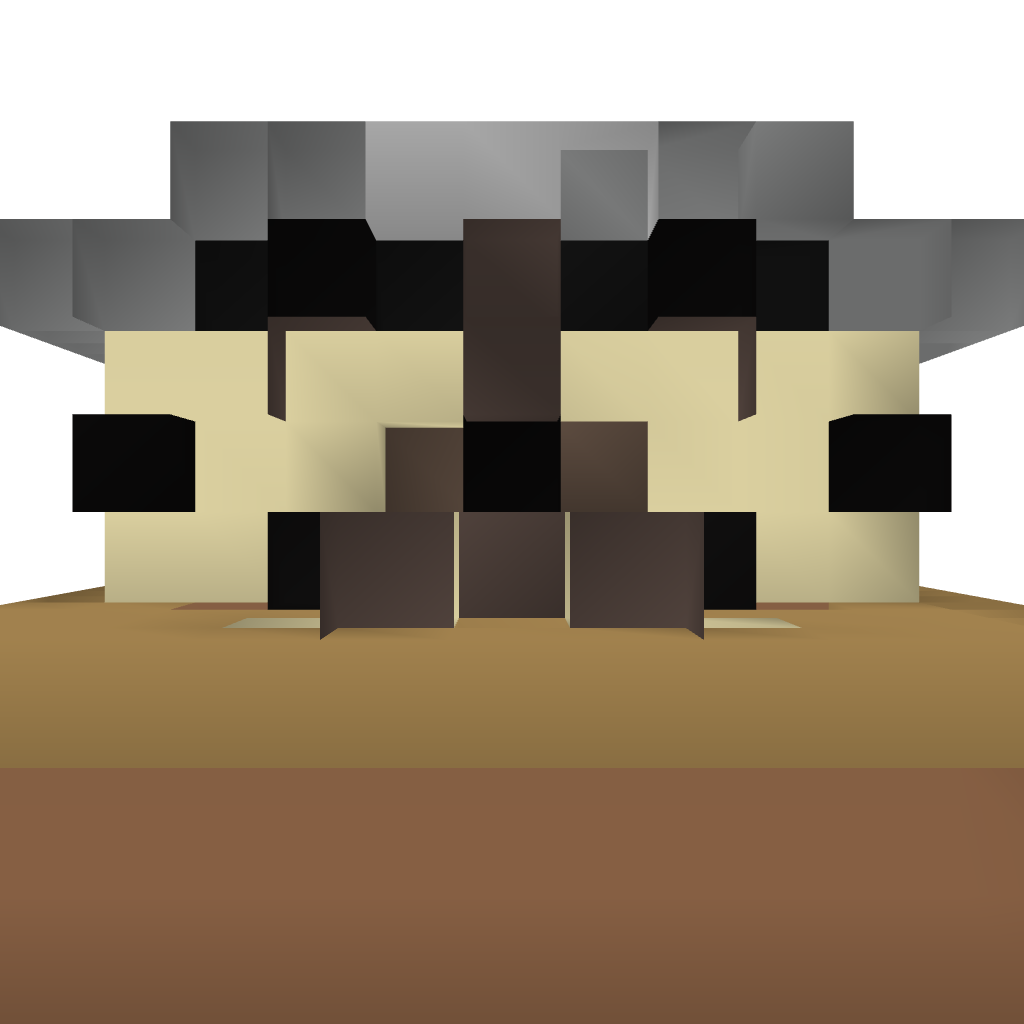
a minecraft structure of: Minecraft Sorting Machine